Field crop: maize
Growth stage: 2
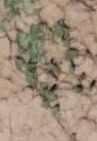
Species: convolvulus